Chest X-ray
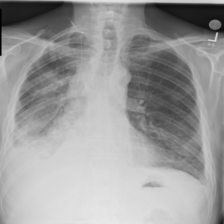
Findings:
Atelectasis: positive
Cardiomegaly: negative
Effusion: positive
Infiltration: positive
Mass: negative
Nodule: negative
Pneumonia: negative
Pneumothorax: negative
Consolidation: negative
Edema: negative
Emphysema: negative
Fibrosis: negative
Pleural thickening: negative
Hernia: negative